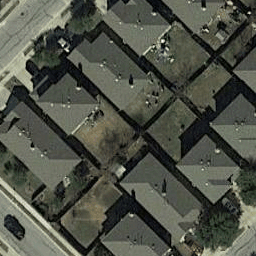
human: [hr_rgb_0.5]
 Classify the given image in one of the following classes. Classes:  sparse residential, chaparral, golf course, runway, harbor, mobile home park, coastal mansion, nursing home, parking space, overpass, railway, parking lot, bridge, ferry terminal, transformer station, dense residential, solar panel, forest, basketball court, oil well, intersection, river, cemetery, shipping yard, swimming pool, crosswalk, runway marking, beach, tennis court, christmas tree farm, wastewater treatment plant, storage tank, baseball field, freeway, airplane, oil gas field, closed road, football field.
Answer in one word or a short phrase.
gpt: dense residential